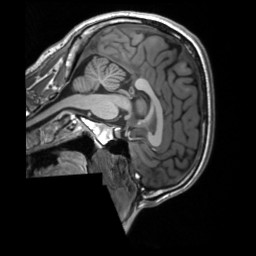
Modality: T1w
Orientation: sagittal
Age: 27
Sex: male
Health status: ill
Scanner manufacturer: siemens
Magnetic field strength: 3 T
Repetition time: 2.3 s
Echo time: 0.00201 s